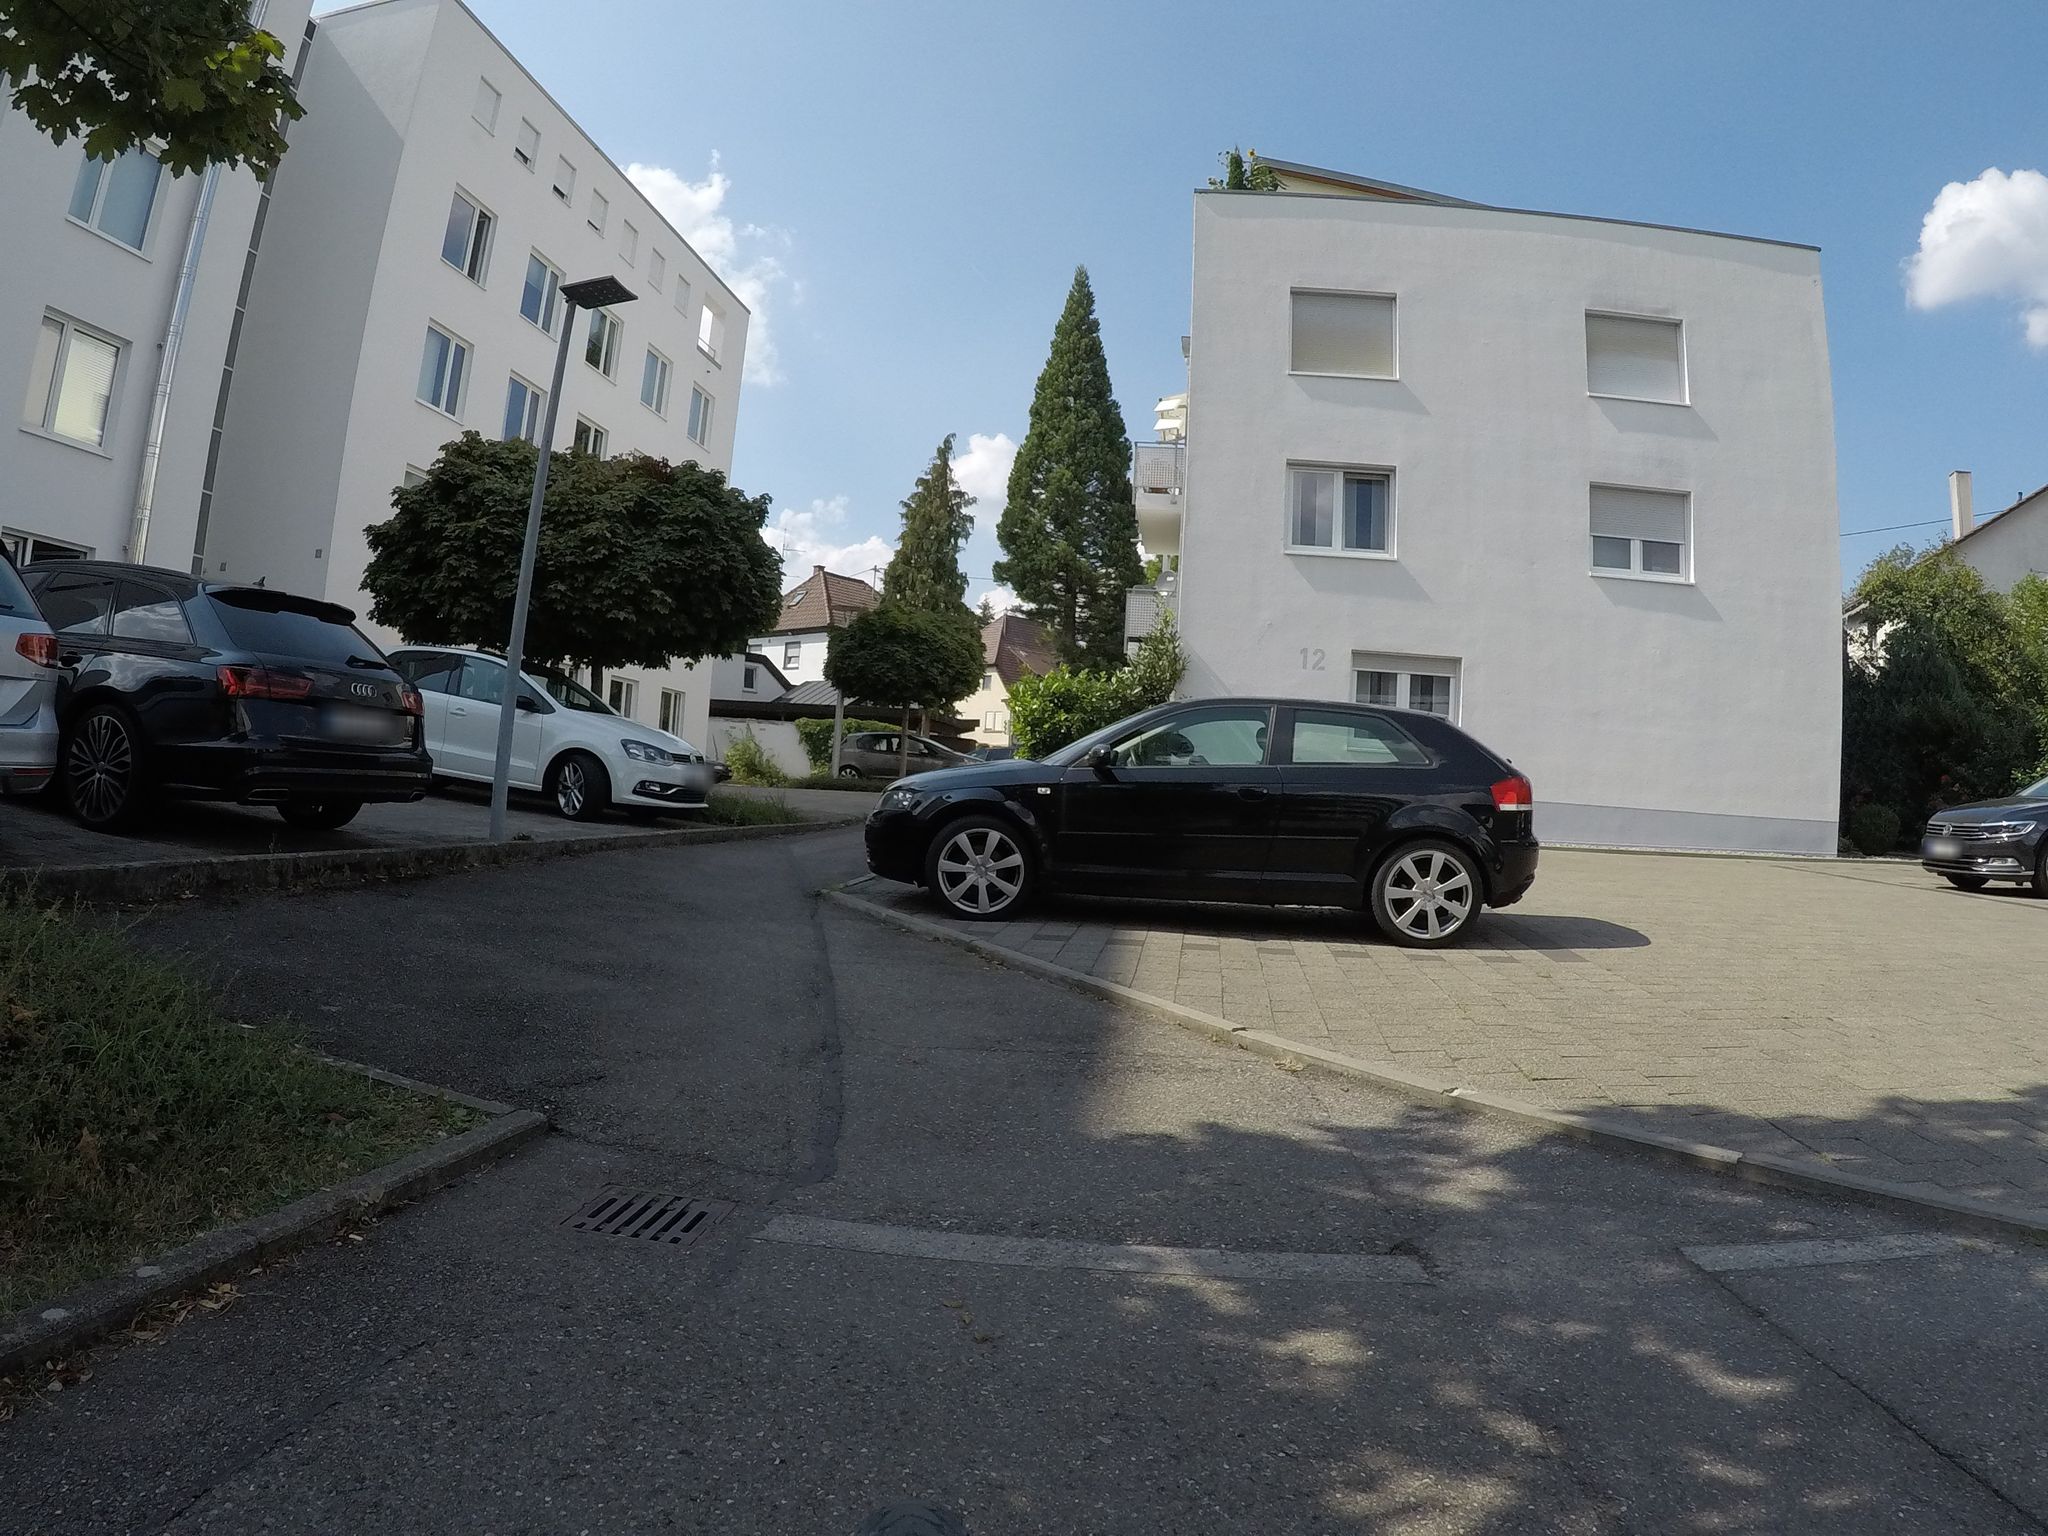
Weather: clear
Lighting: day
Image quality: good
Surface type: walking surface
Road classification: service, footway, path
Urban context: dense urban cluster
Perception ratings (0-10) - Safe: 1.57, Lively: 6.35, Beautiful: 8.43, Boring: 2.33, Depressing: 2.92, Wealthy: 6.96